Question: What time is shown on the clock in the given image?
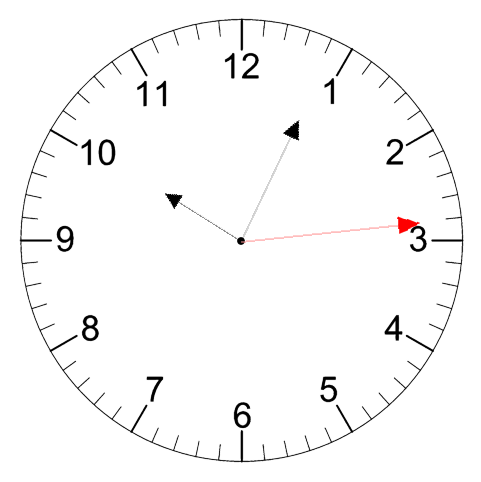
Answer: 10:04:14